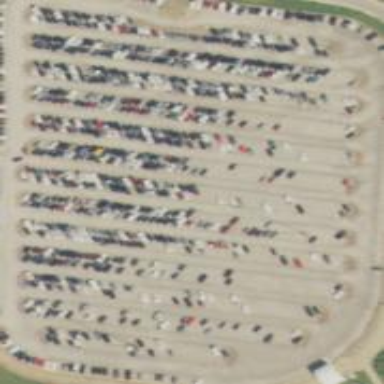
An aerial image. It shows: Parking aisle designed for service vehicles.